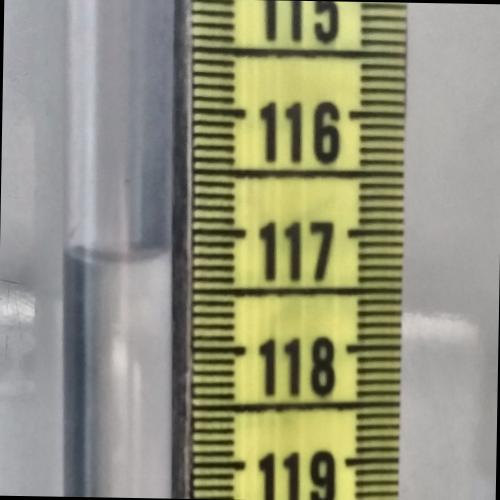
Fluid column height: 117.2 cm